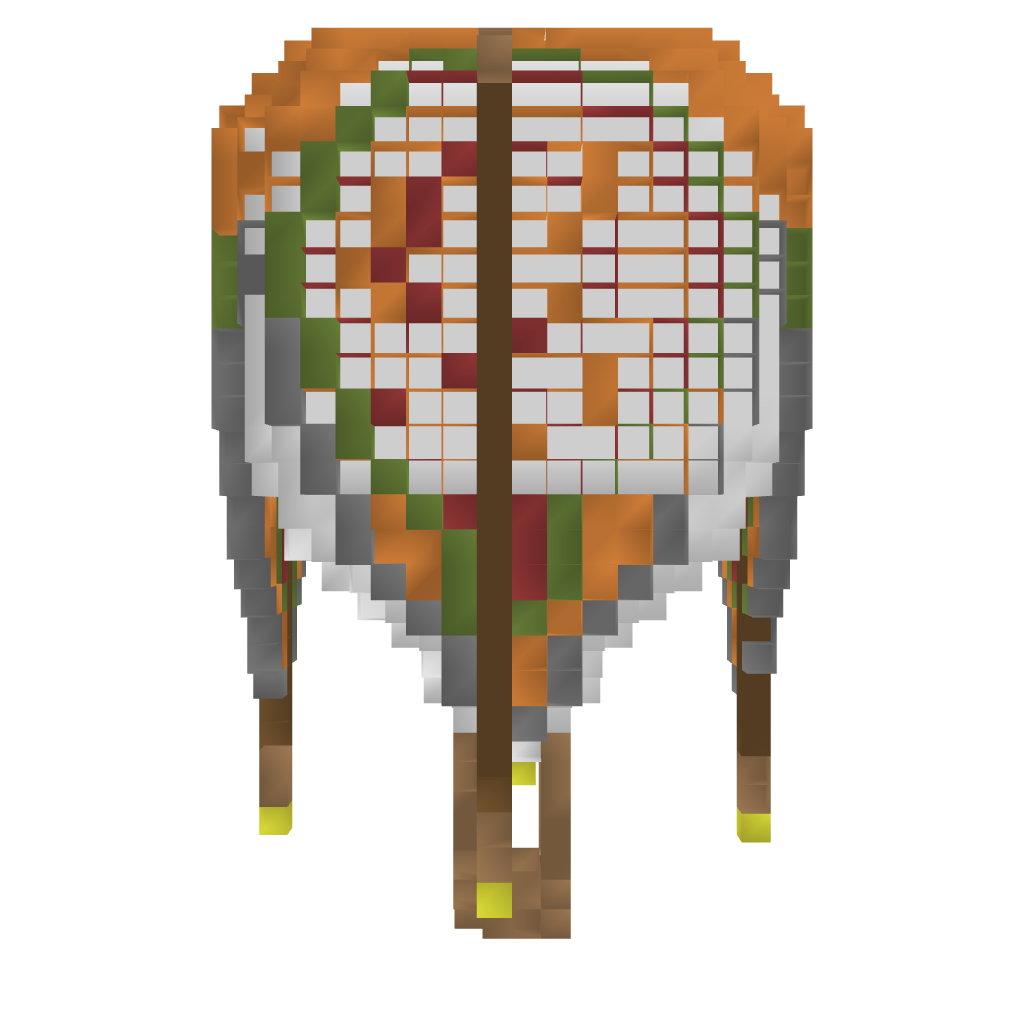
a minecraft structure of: Hot Air Balloon bad low quality